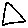
Label: triangle